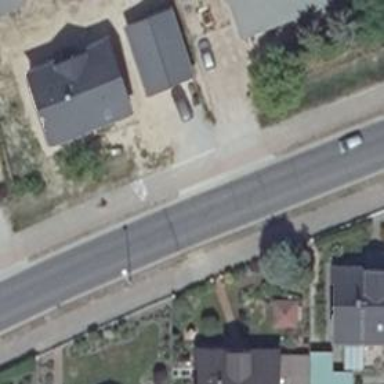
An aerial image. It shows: Tertiary road with asphalt surface.